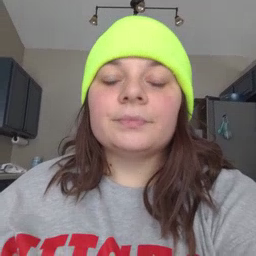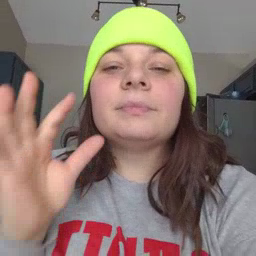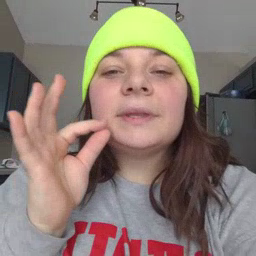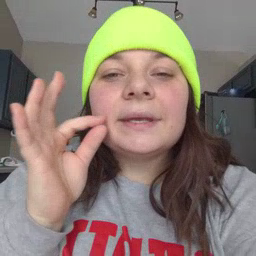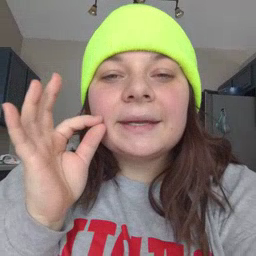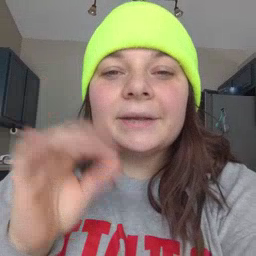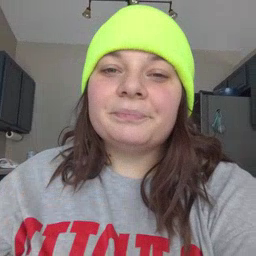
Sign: kitty